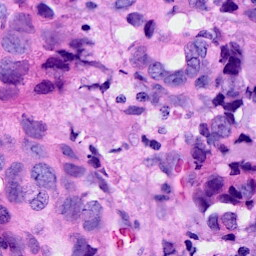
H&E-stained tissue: Breast